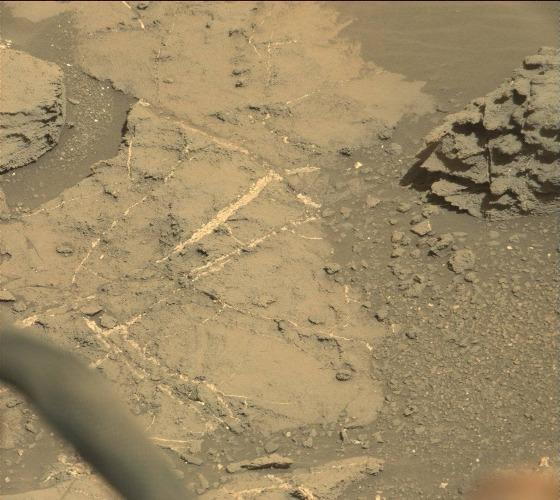
Terrain classes present: Background, Bedrock, Gravel / Sand / Soil, Rock, Shadow